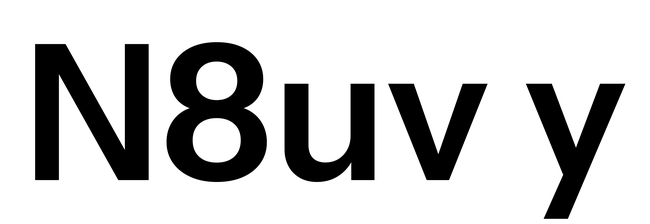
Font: InstrumentSans_SemiBold